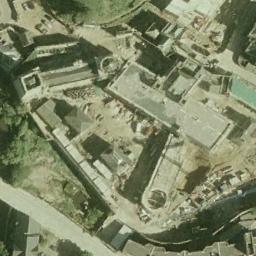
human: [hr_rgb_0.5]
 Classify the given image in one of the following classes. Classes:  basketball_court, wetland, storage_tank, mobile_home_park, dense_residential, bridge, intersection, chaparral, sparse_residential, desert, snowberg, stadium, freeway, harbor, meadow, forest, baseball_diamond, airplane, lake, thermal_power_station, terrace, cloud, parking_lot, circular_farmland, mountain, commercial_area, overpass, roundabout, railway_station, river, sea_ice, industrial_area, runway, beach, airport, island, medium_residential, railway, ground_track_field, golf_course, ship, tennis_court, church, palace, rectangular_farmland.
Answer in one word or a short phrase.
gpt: palace